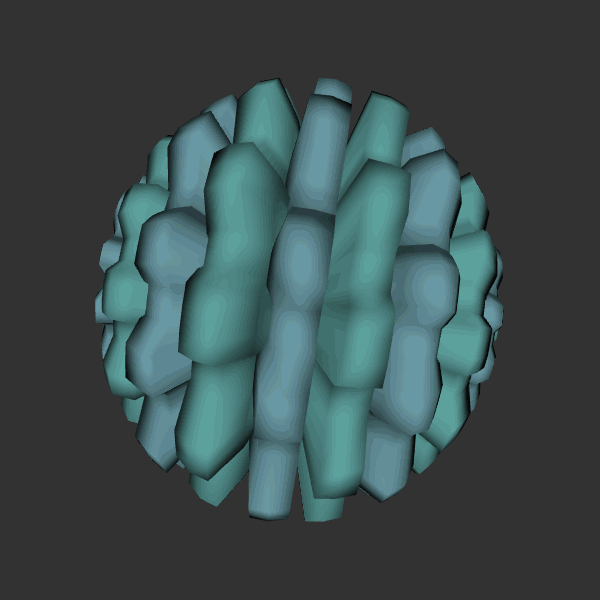
Background: dark